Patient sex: F
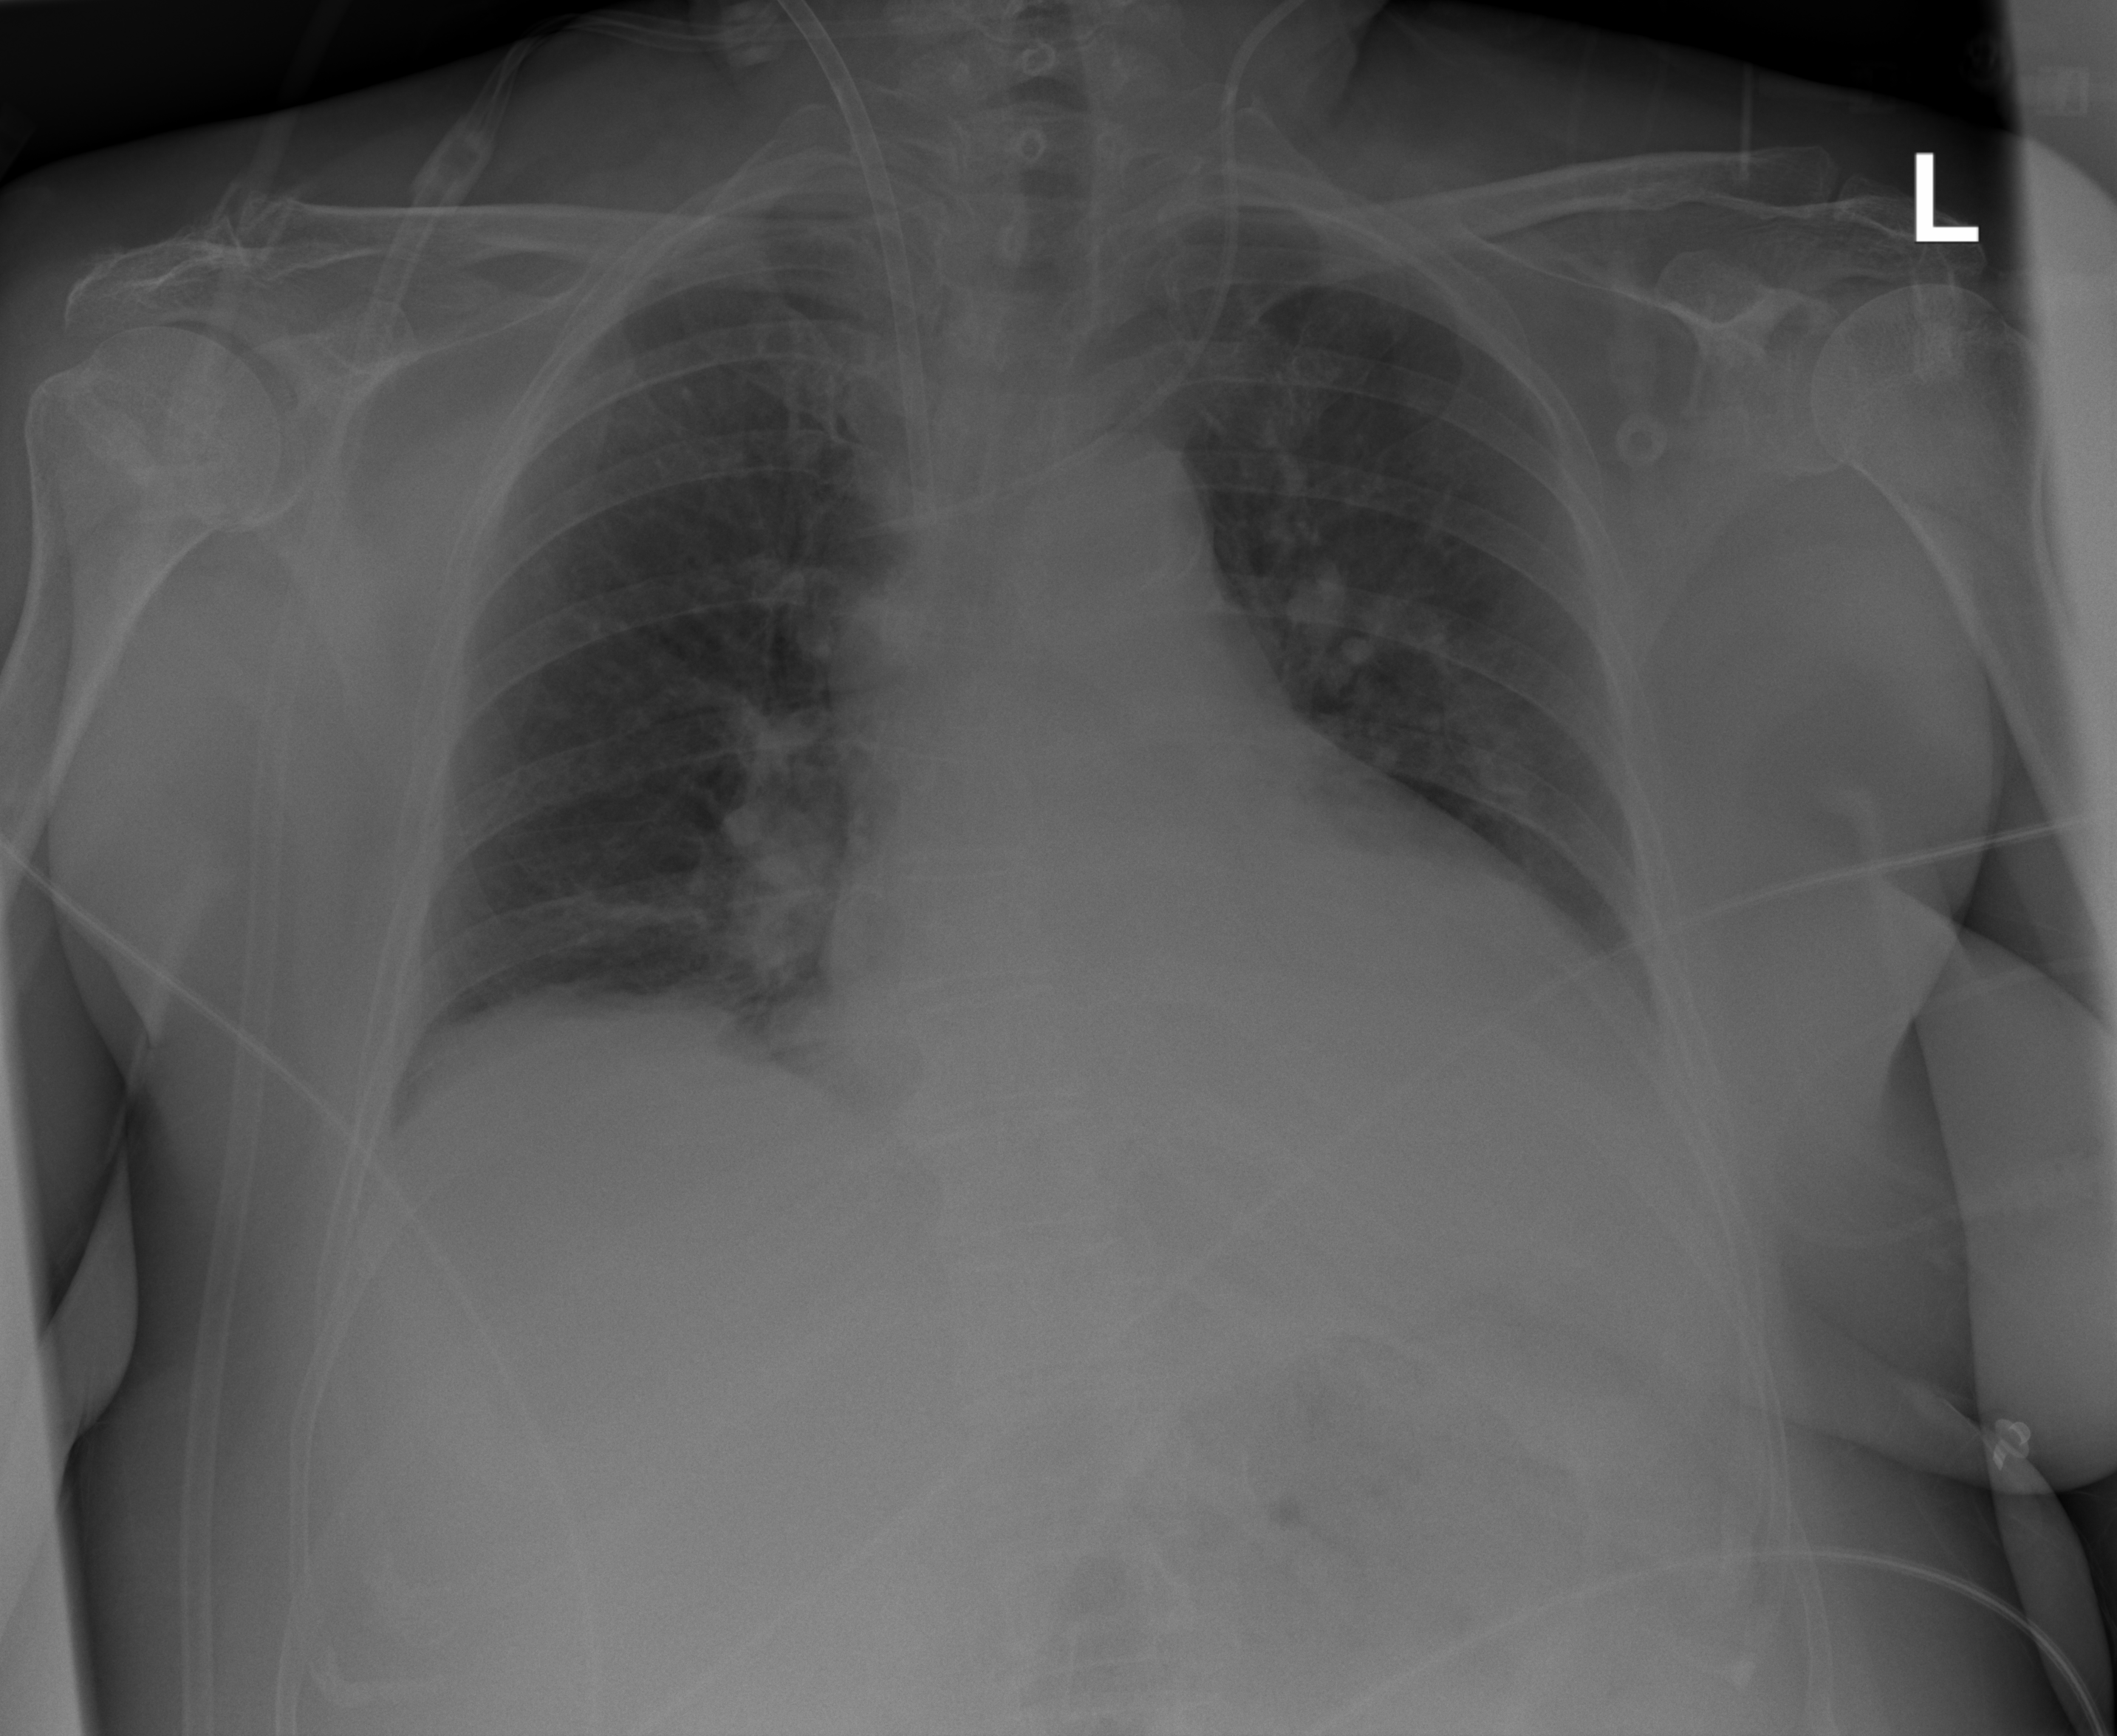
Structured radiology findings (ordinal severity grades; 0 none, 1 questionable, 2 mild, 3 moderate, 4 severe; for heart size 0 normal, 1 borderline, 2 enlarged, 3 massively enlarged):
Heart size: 2
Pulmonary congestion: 2
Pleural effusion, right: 1
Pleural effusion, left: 1
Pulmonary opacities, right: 0
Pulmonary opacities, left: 0
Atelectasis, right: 2
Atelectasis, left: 1